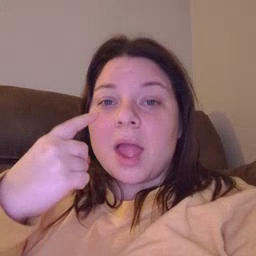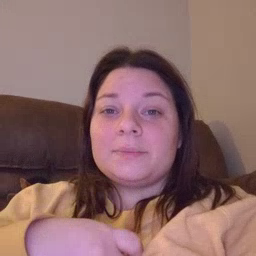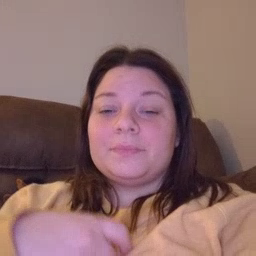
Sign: eye